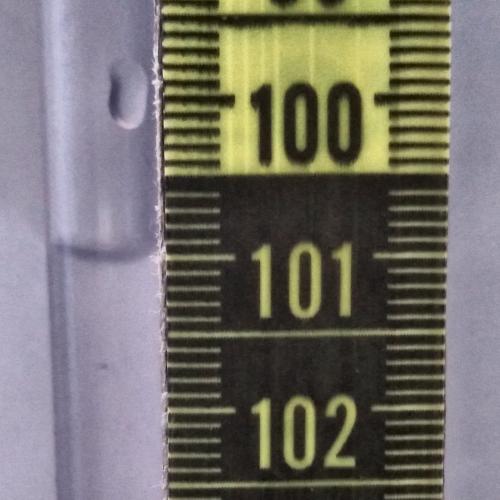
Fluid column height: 101.0 cm